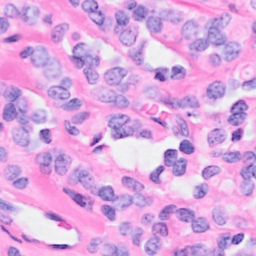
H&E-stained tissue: Breast